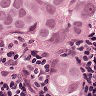
Metastatic tissue present: yes